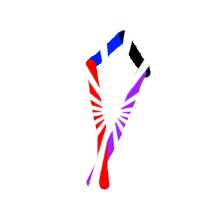
Shape: kite